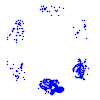
Particle: pion